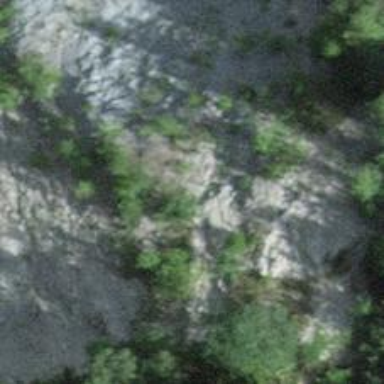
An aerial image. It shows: Crag for climbing.